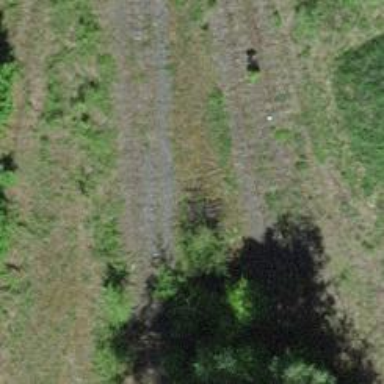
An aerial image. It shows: Single railway spur track.